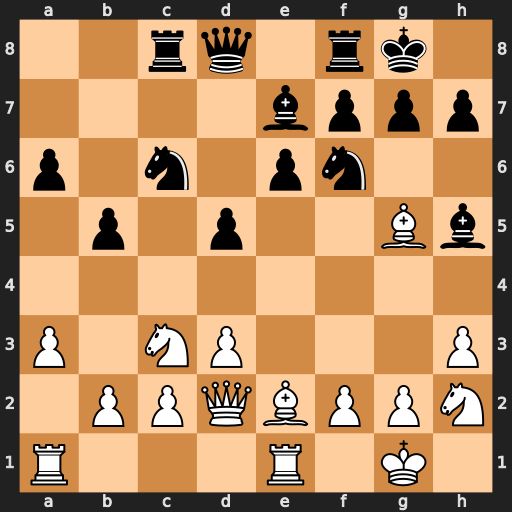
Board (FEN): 2rq1rk1/4bppp/p1n1pn2/1p1p2Bb/8/P1NP3P/1PPQBPPN/R3R1K1
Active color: w
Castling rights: -
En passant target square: -
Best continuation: Bxf6 Bxf6 Bxh5